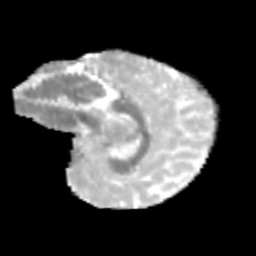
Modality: MD
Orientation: sagittal
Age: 9
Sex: female
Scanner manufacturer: siemens
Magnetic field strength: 3 T
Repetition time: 3.8 s
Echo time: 0.07 s